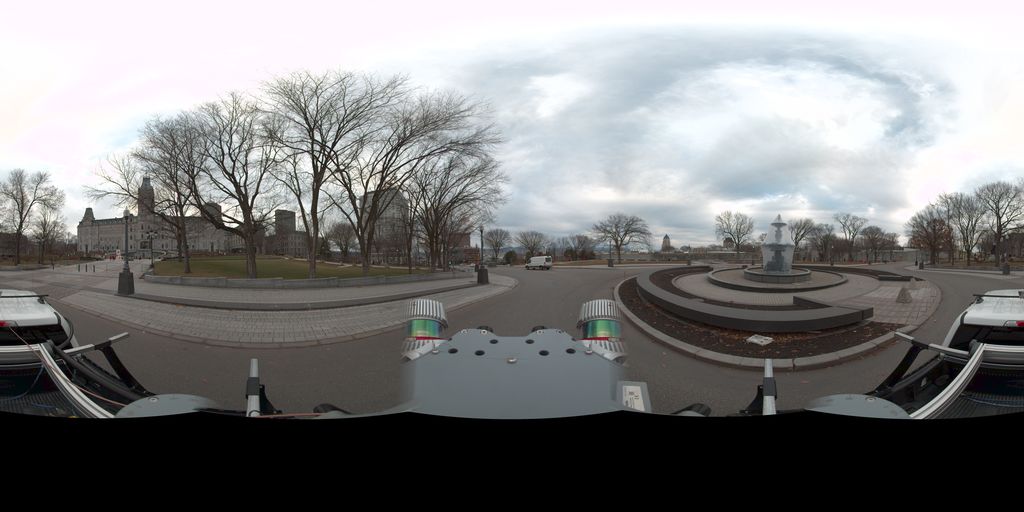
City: quebec_city